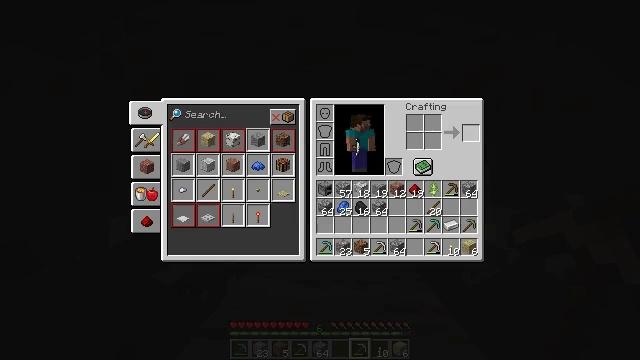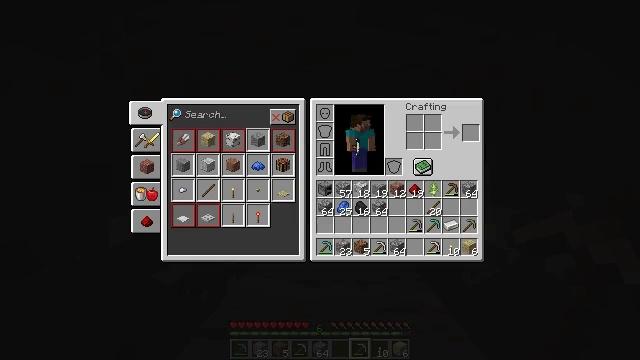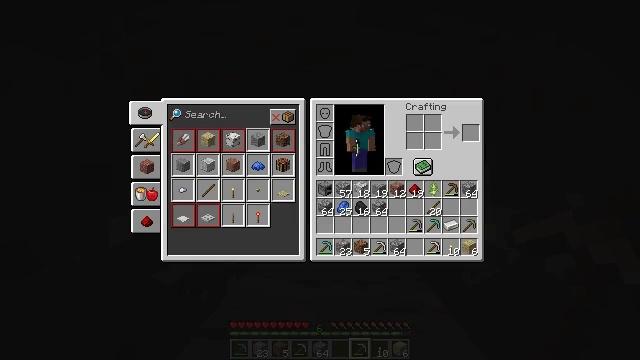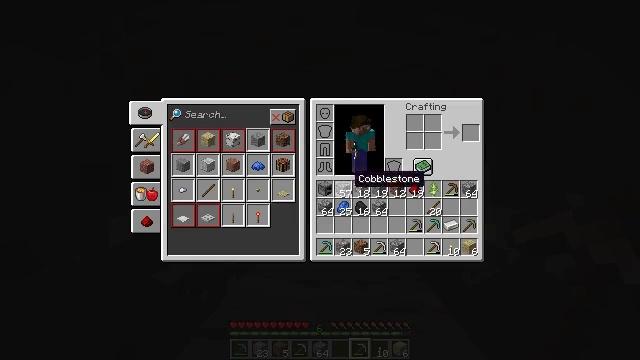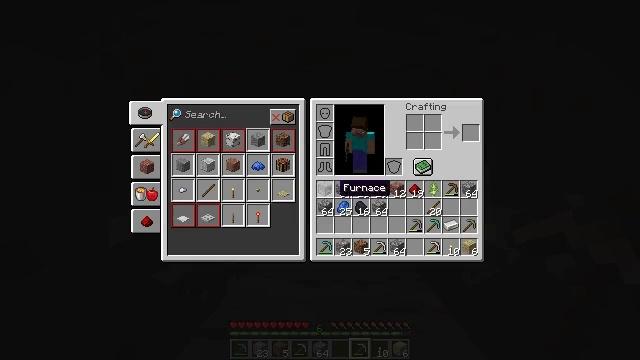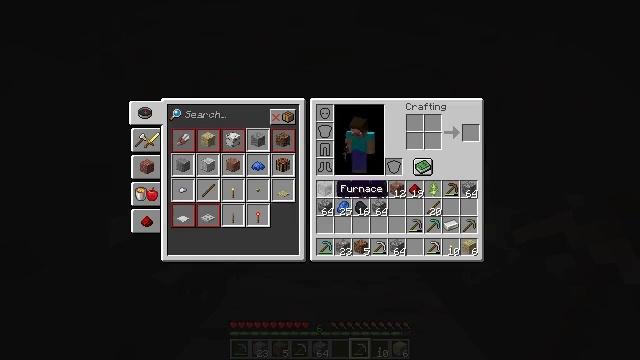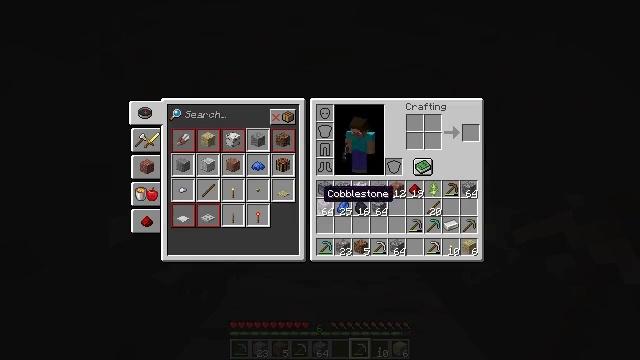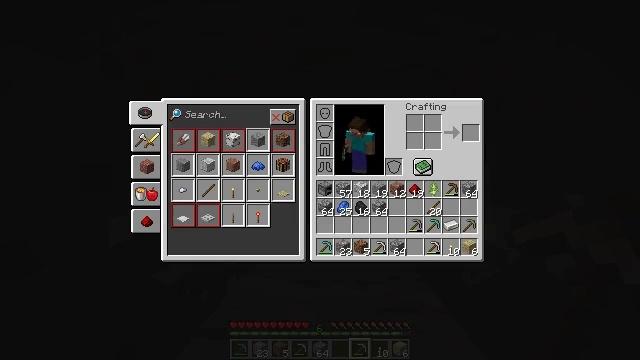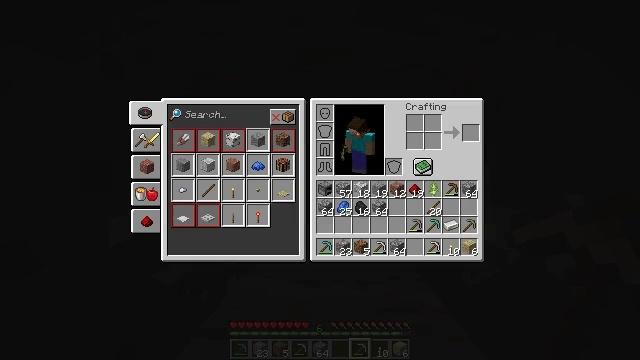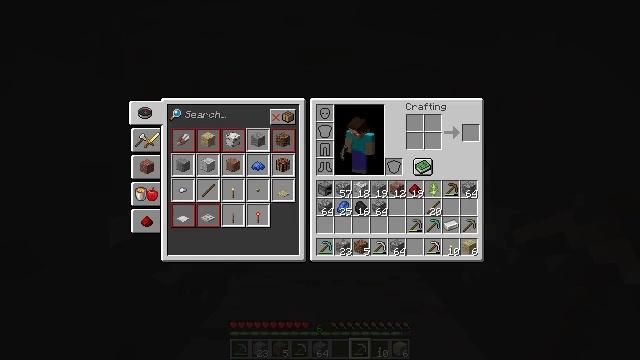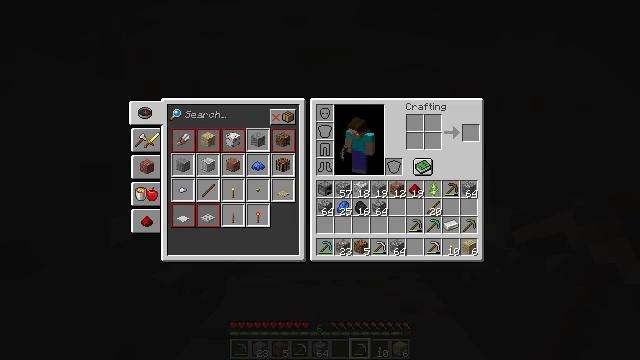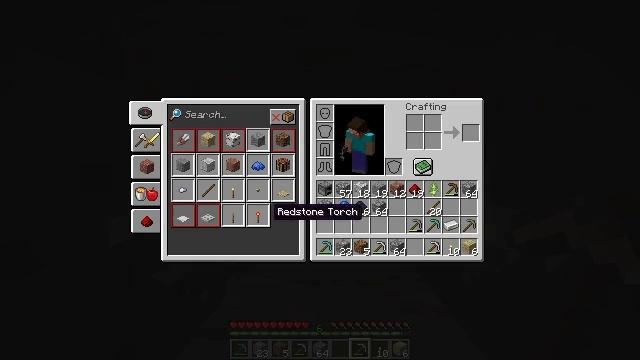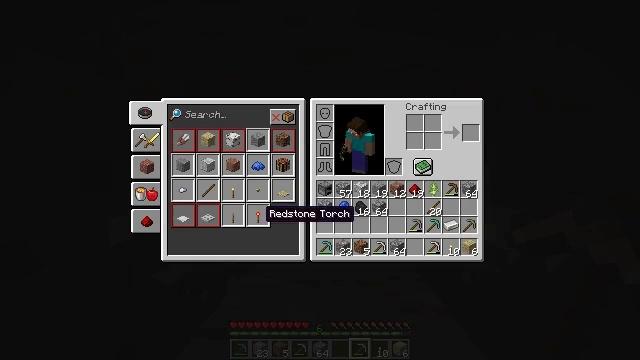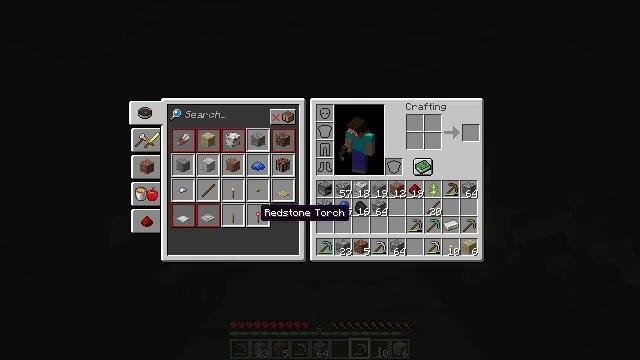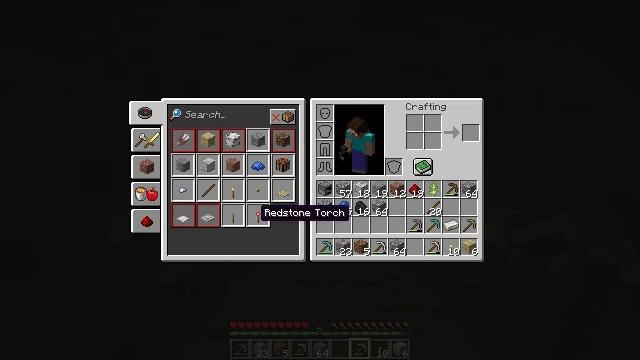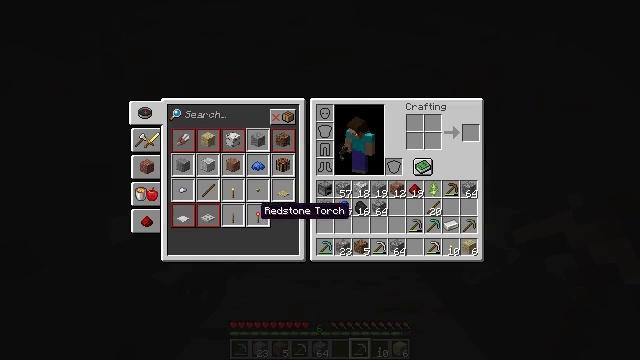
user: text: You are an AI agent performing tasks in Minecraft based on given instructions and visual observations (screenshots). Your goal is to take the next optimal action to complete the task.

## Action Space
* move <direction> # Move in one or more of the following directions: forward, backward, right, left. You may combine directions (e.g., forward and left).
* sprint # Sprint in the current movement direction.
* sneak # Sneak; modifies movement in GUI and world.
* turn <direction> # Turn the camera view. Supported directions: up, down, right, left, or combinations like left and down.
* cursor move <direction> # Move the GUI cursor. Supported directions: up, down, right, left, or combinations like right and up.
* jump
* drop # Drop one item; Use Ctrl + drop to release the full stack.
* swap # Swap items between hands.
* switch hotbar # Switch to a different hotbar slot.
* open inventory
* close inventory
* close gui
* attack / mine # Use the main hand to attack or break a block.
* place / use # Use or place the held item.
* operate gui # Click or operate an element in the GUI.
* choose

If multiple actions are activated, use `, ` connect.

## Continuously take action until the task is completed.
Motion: motion action
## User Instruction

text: Interact with the crafting table and craft a redstone torch.
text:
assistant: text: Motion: sneak, cursor move left, open gui
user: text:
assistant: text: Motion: sneak, cursor move left and down
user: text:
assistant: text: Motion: sneak, cursor move left and down
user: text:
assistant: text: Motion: cursor move left and down
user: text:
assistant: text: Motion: no_op
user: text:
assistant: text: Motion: cursor move left
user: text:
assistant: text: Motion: cursor move left and down
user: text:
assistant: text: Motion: no_op
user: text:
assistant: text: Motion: no_op
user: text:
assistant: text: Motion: cursor move left
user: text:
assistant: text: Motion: cursor move left
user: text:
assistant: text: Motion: cursor move left
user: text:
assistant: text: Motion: no_op
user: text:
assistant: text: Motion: no_op
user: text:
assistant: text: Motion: no_op
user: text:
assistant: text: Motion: no_op
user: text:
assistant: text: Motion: no_op
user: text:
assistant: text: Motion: no_op
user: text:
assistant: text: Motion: no_op
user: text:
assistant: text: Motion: no_op
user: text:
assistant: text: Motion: no_op
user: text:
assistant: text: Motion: operate gui
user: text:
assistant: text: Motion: operate gui
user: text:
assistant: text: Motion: operate gui
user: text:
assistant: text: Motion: operate gui
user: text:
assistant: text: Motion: no_op
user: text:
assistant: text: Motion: no_op
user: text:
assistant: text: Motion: no_op
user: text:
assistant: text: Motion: no_op
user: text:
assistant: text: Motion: no_op